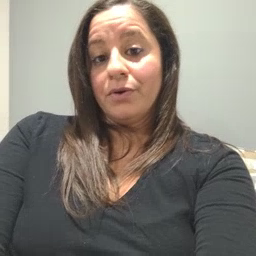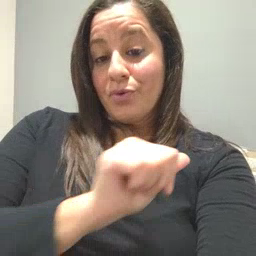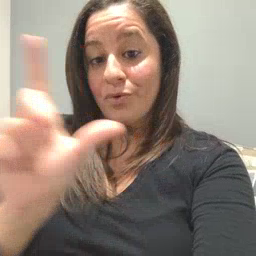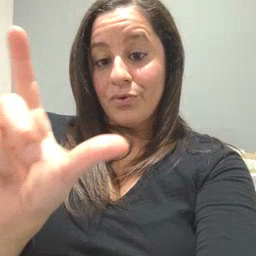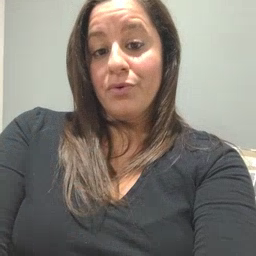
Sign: all